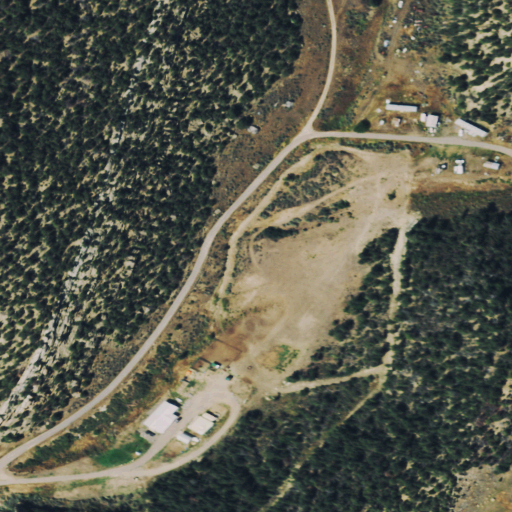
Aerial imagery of valley in Colorado named East Fork Lion Canyon containing evergreen forest, shrub, open development, and low intensity development